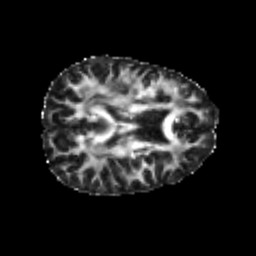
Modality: FA
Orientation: axial
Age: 22
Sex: female
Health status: healthy
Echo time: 0.074 s